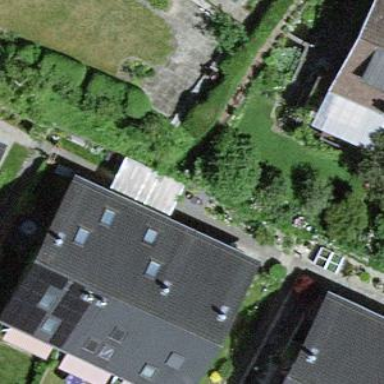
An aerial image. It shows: Terrace building.